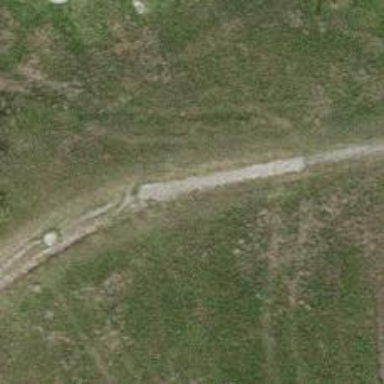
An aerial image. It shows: Gravel track.